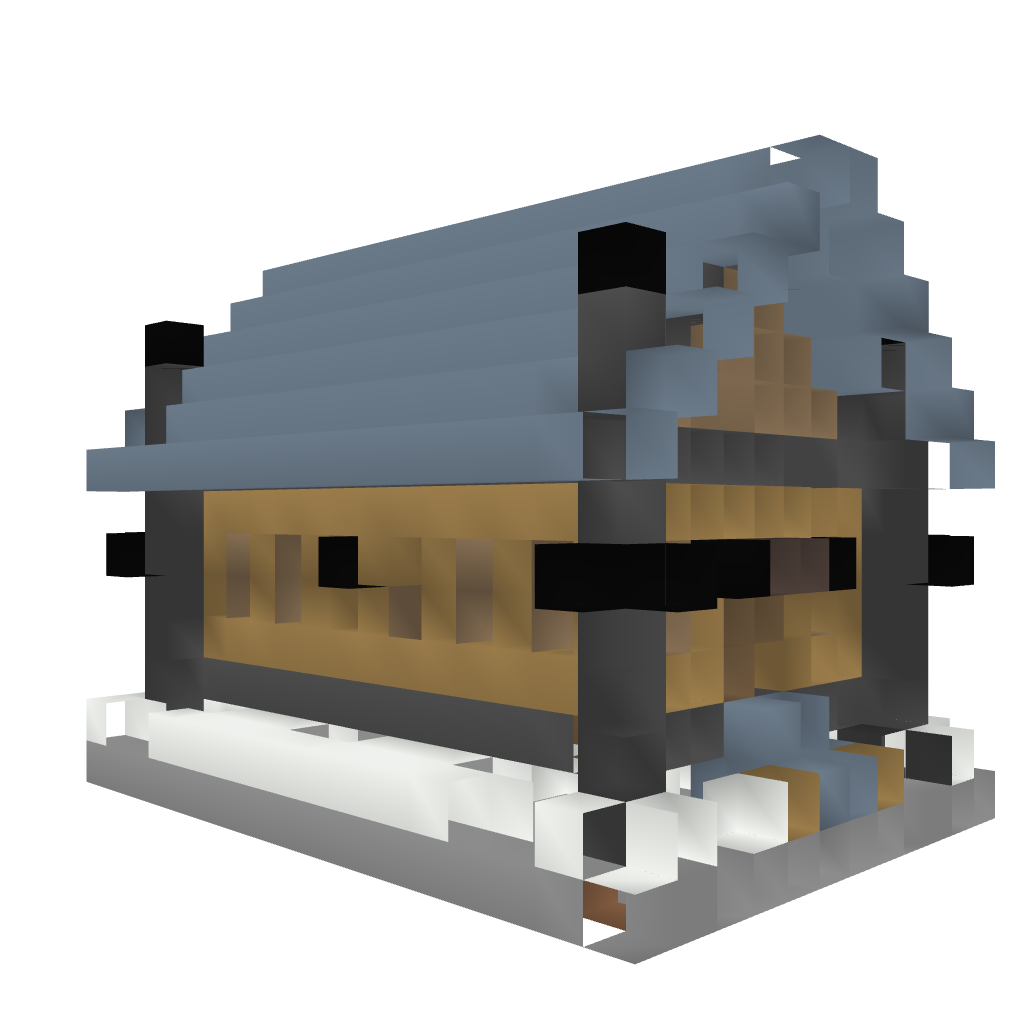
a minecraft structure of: Wooden Barracks